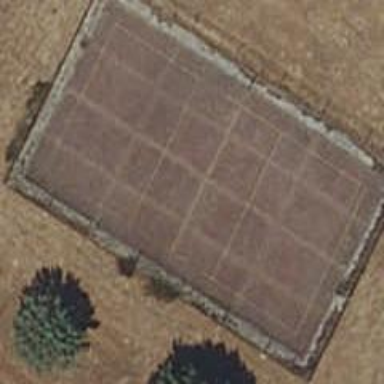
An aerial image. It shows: Tennis court in leisure pitch.